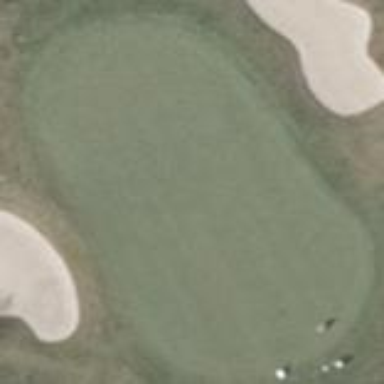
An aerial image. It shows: Golf green.